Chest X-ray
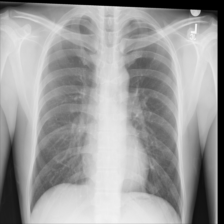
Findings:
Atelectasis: negative
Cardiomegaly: negative
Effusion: negative
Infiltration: negative
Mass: negative
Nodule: negative
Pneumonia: negative
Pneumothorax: negative
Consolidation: negative
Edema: negative
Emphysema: negative
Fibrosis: negative
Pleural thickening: negative
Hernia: negative